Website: walmart
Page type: customer-info-address
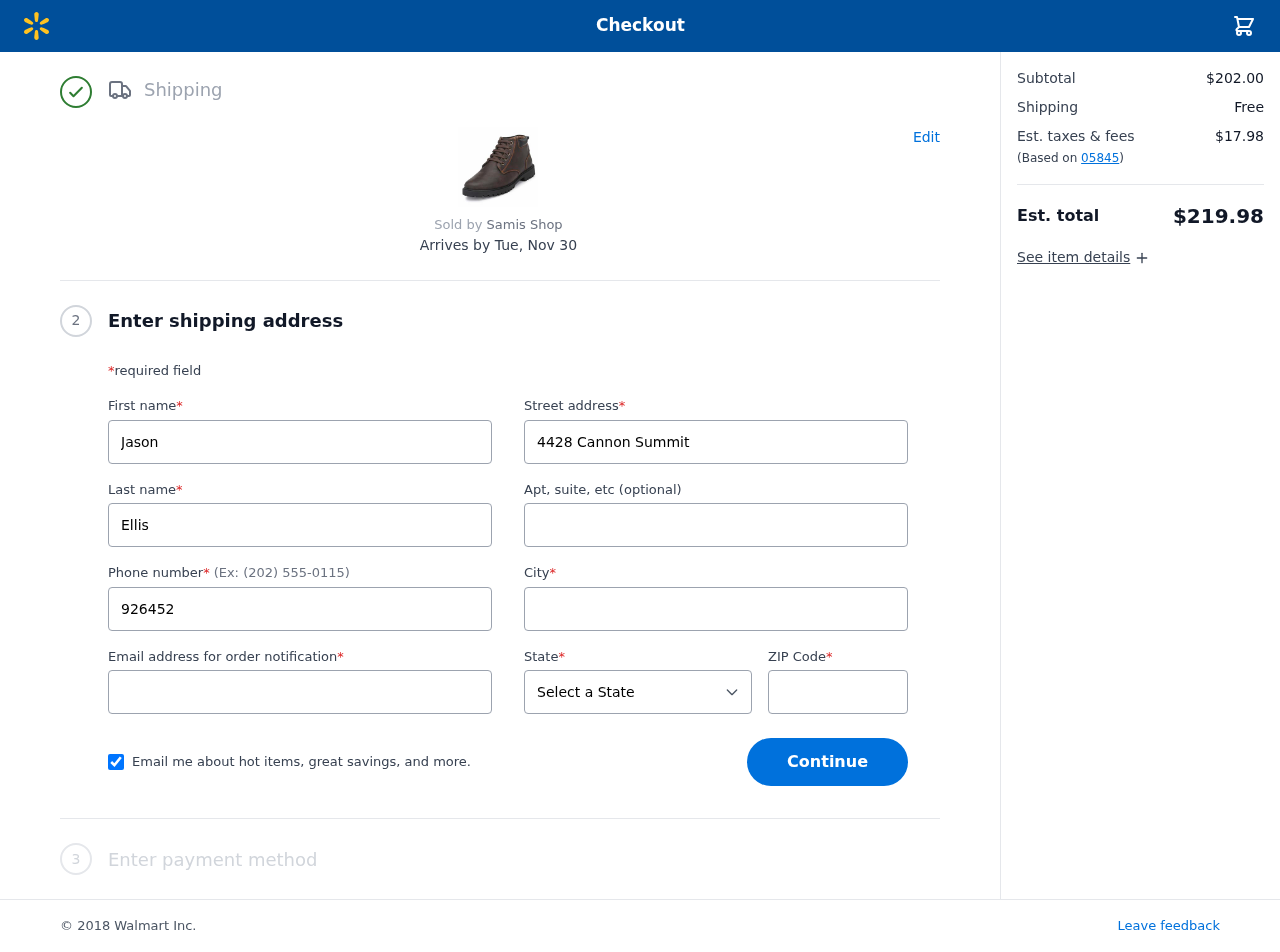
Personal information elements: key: PII_CITY
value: Sextonview
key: PII_EMAIL
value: jason.ellis@gmail.com
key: PII_FIRSTNAME
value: Jason
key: PII_LASTNAME
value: Ellis
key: PII_PHONE
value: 9264522416
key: PII_POSTCODE
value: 05845
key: PII_STATE
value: New Mexico
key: PII_STREET
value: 4428 Cannon Summit
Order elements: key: ORDER_DELIVERY_DATE
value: Tue, Nov 30
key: ORDER_SUBTOTAL
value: $202.00
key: ORDER_SHIPPING_COST
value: Free
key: ORDER_TAX
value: $17.98
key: ORDER_TOTAL
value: $219.98